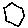
Label: hexagon